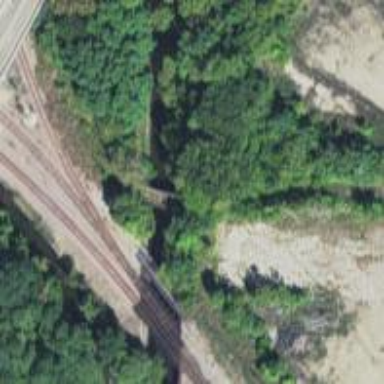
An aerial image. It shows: Abandoned railway bridge.